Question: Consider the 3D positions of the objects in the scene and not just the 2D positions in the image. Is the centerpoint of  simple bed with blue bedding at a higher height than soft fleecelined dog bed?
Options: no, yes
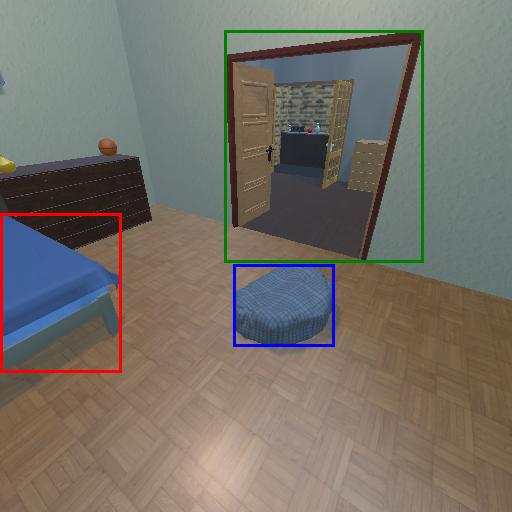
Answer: no